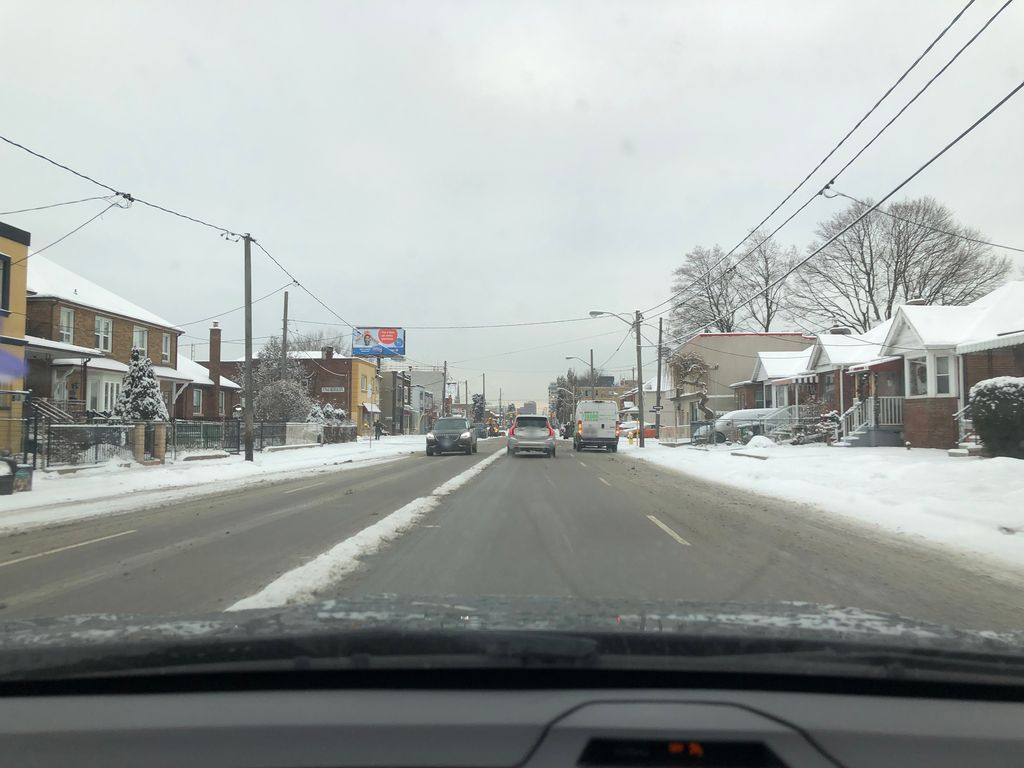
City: toronto